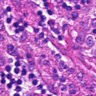
Metastatic tissue present: no